Interaction volume radius: 10 \u00c5
Interaction volume height: 15 \u00c5
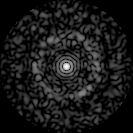
Disorder parameter: 0.8299